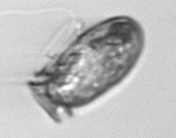
Label: Dinophysis_acuminata